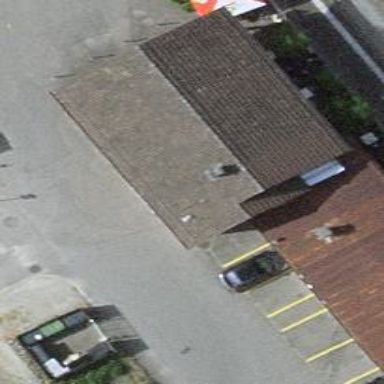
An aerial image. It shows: Cafe.